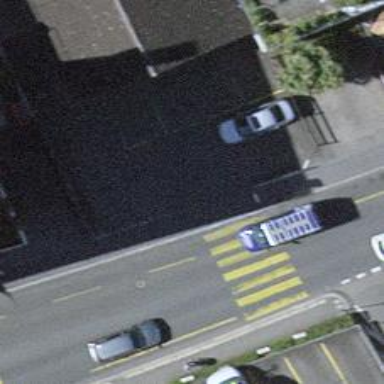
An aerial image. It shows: Kerb barrier.